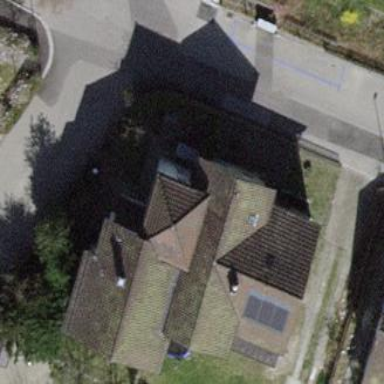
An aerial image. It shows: Semi-detached house.